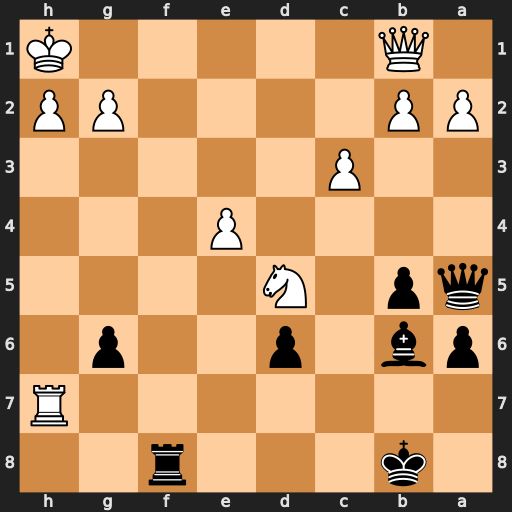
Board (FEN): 1k3r2/7R/pb1p2p1/qp1N4/4P3/2P5/PP4PP/1Q5K
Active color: b
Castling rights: -
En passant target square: -
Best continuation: Qxa2 Qe1 Qc4 Rh8 Rxh8